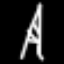
Label: The Eiffel Tower